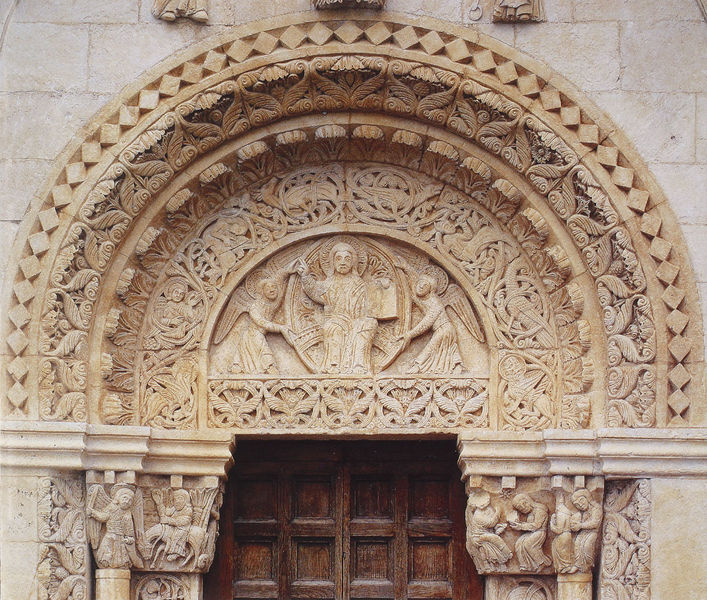
Titel: Nordportal, S. Leonardo di Siponto
Standort: Siponto, Dom S. Madonna di Siponto (EU - I - Apulien)
Schlagwörter: adler, blätter, flügel, holz, säulen, tür, muster, ornament, wand, stein, kirche, esel, engel, relief, bogen, rundbogen, detail, ornamente, tor, bögen, eingang, fugen, religion, kapitelle, fries, portal, sims, gesims, quader, christus, jesus, romanik, kasetten, löwe, ornamentik, drachen, mandorla, evangelisten, tüt, evangelistensymbole, gefache, säueln, arkanthusblätter, archivol, arkanthusfries, archivolen, entor, symbols, philegran